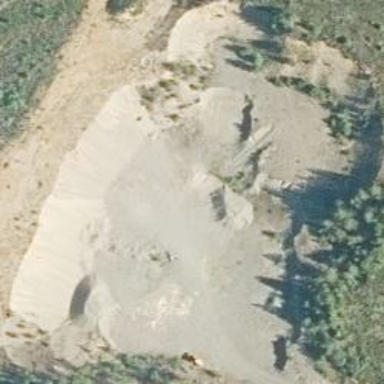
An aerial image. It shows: Quarry extracting sand as natural resource.